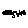
Label: circle